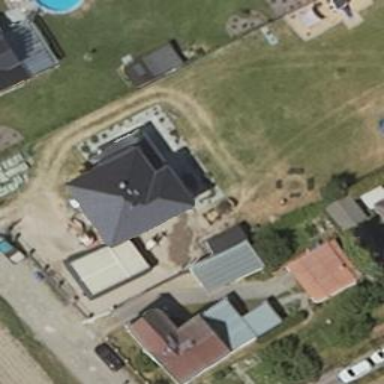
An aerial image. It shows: Simple house.